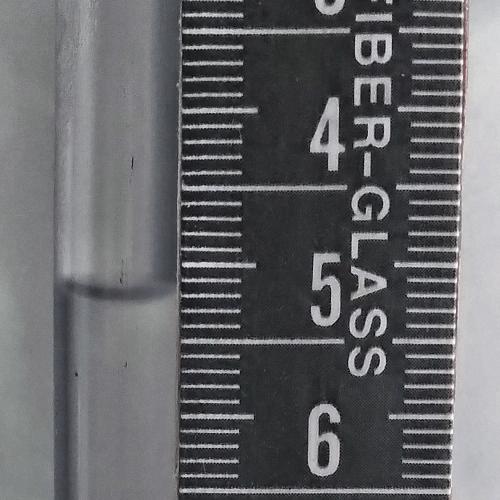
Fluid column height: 5.2 cm